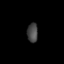
Tissue: lung
Cell type: Others
Senescence score: 0.5427
Nuclear area (px): 201
Mean DAPI intensity: 69.428